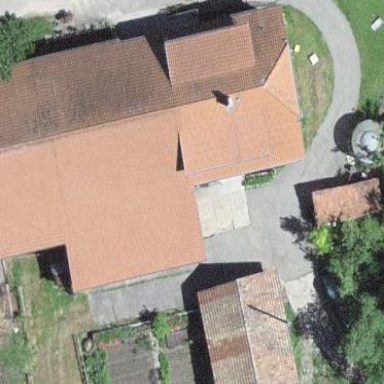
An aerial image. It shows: Farm building.